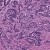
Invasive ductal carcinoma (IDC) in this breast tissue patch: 1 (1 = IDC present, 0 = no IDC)